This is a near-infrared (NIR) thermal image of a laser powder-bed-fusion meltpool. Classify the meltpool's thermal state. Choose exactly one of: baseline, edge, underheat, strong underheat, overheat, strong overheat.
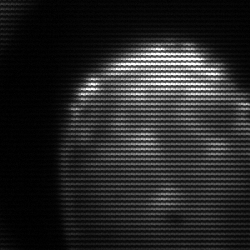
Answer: edge